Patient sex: F
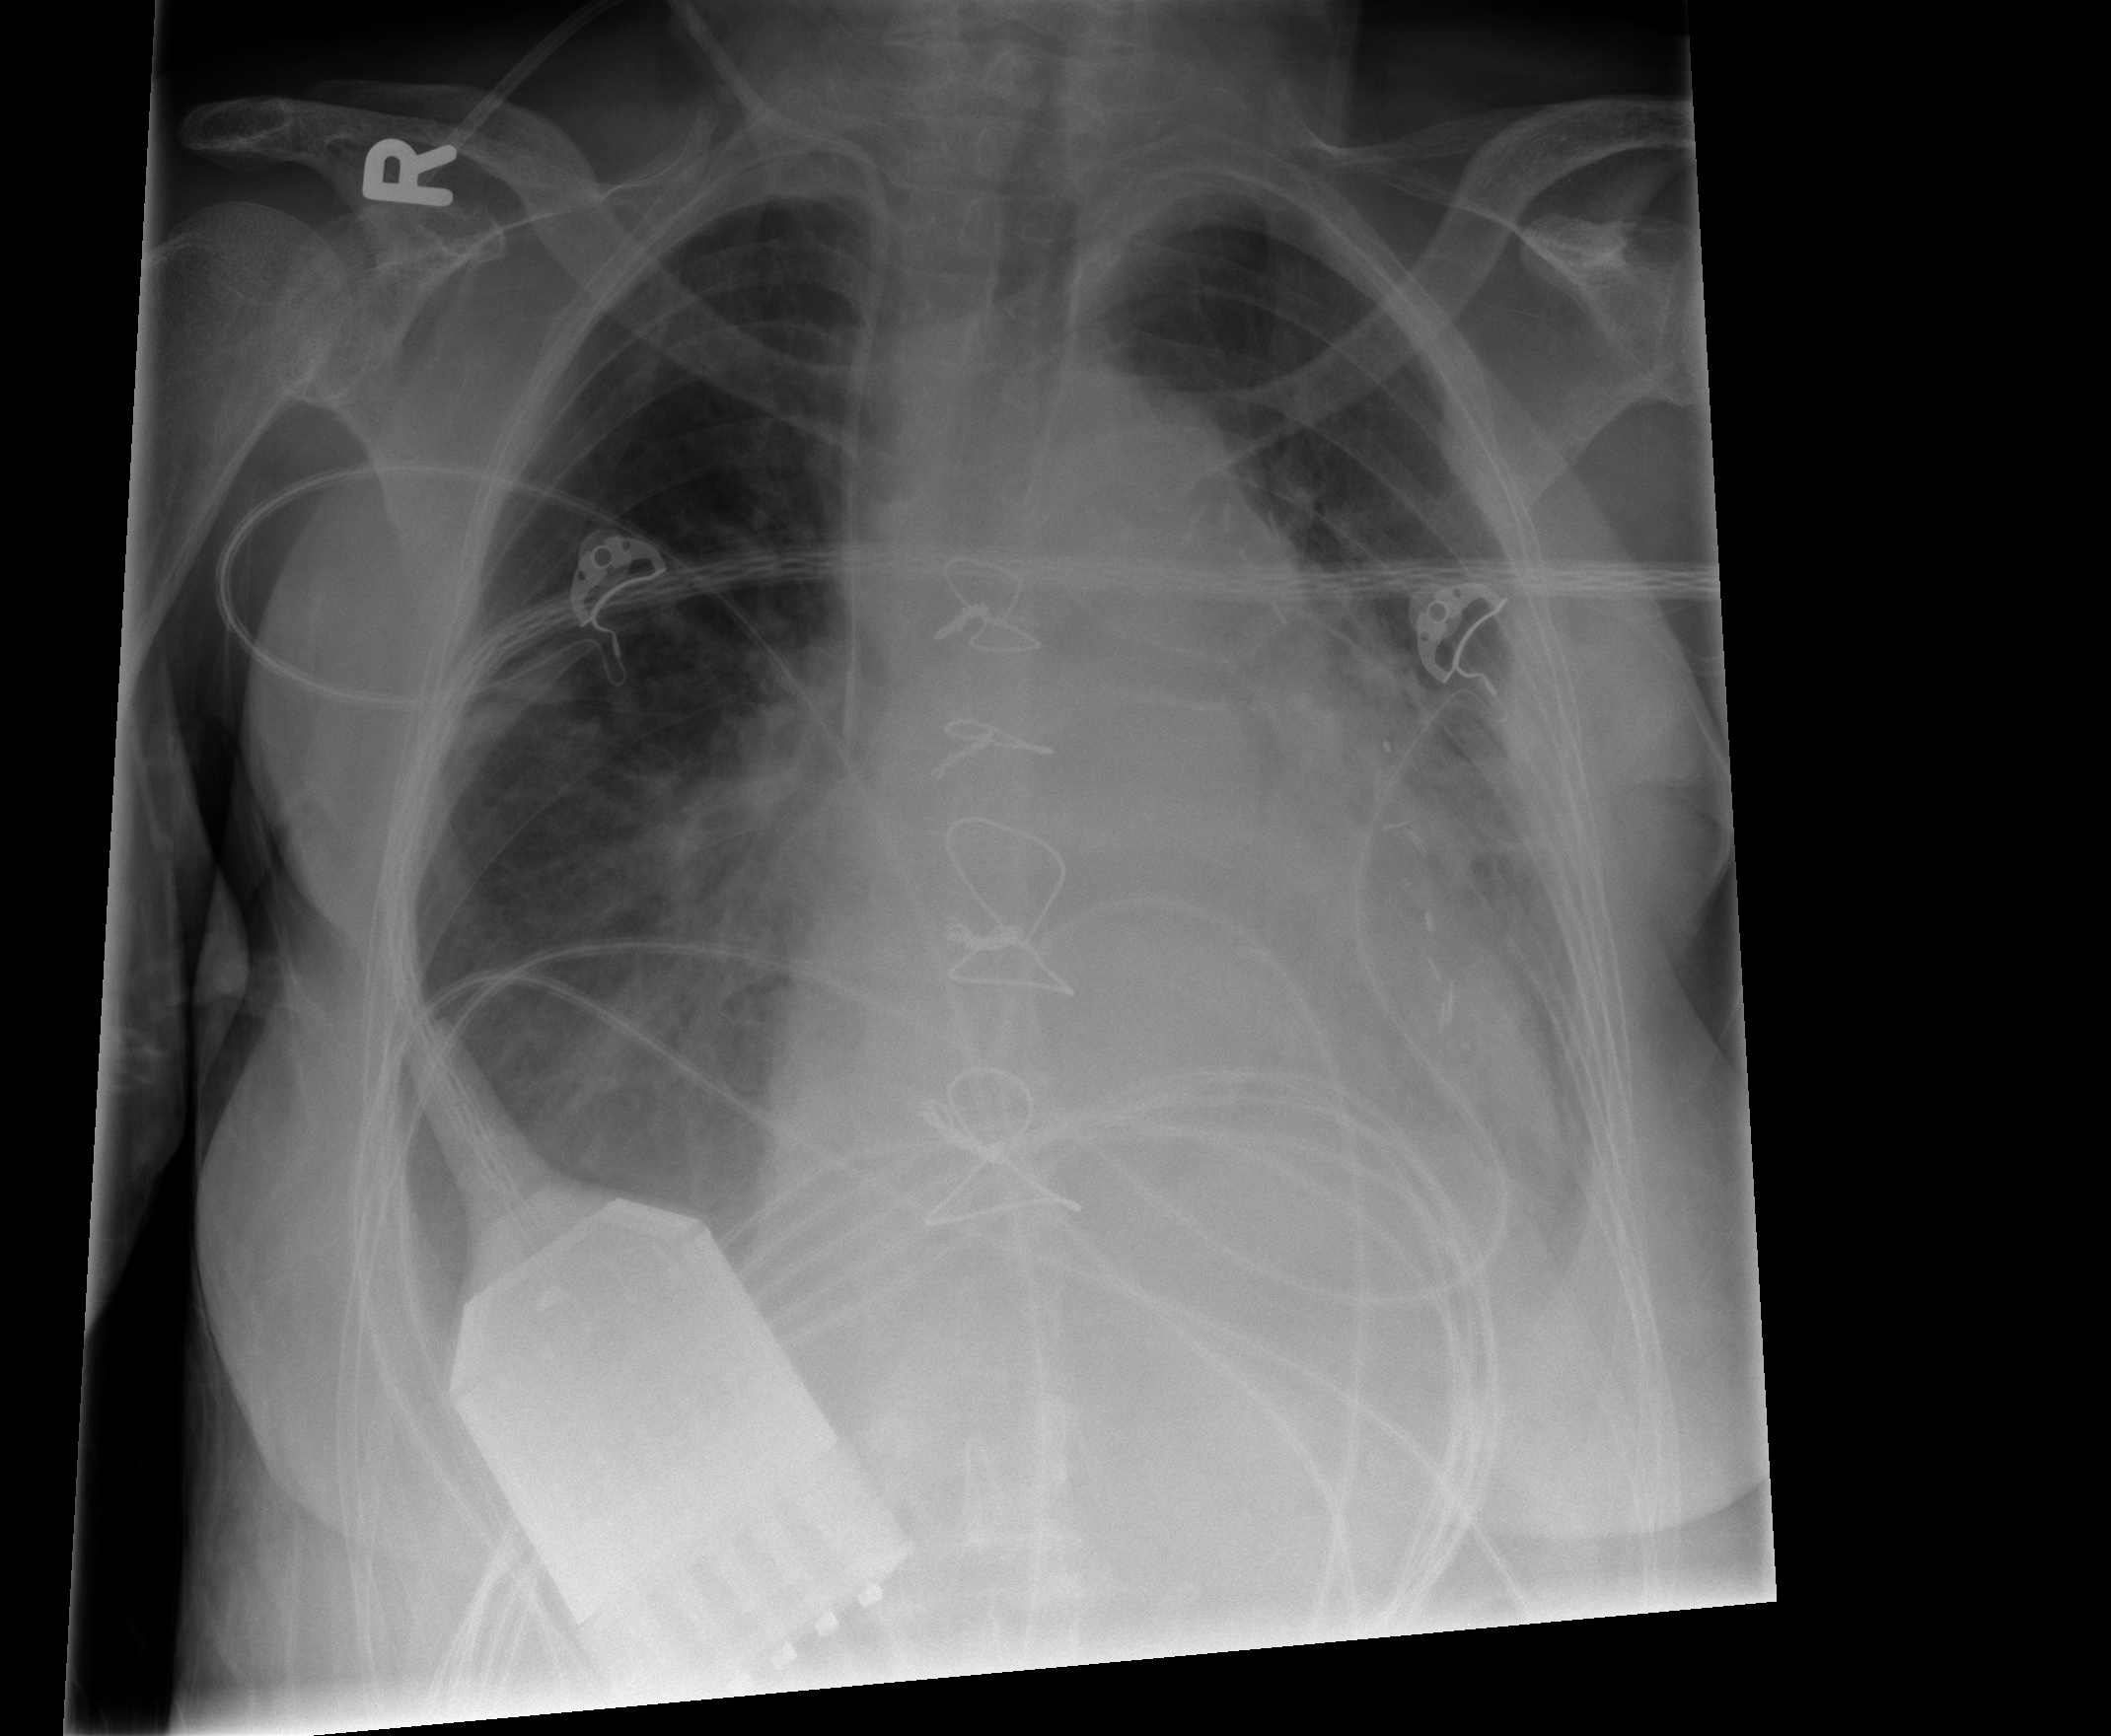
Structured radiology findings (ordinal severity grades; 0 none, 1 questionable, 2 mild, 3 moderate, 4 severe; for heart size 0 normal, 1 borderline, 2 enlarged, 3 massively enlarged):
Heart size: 3
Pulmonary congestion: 2
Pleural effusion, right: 2
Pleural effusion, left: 2
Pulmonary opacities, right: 0
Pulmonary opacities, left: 1
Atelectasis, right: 2
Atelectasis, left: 2